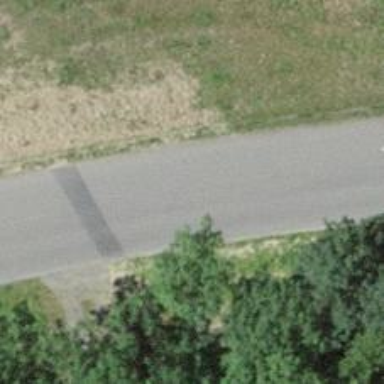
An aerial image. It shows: Residential road with asphalt surface. There is left lane designated for parking.